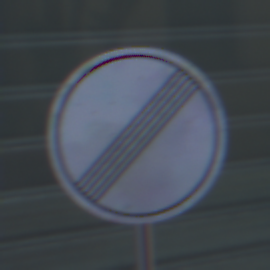
Verkehrszeichen: EndeSaemtlicherBegrenzungen
Umgebung: Outdoor, Urban
Tageszeit: MorningAfternoon
Wetter: PartlyCloudy
Licht: Natural
Jahreszeit: NotSpecified
Kontrast: MediumContrast